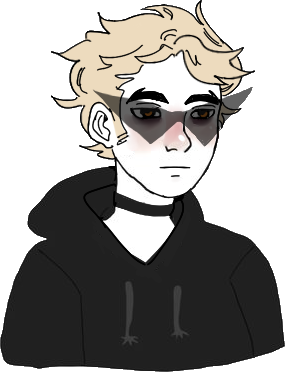
Label: 5_Twinkjak